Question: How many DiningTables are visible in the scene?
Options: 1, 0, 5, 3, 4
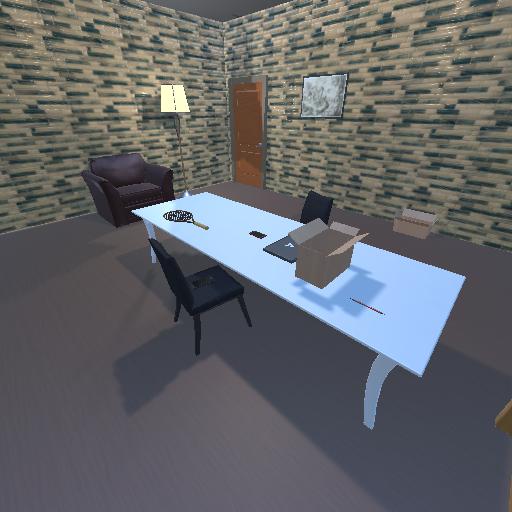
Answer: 1